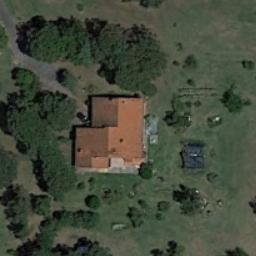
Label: sparse_residential